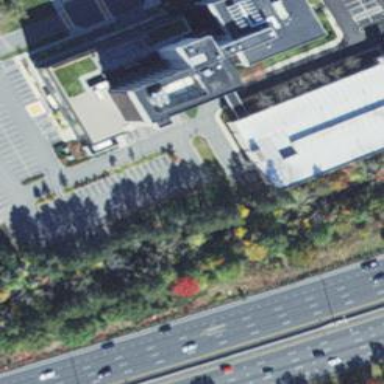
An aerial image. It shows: Office building.